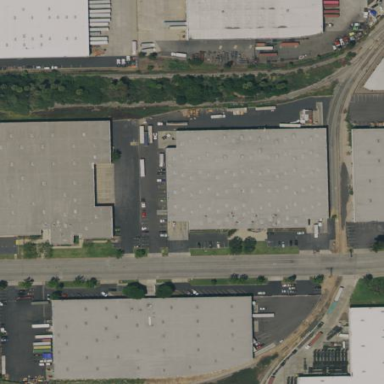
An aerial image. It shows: Warehouse.